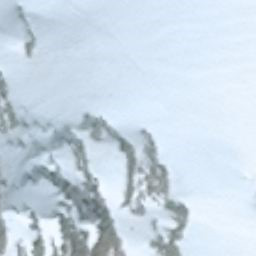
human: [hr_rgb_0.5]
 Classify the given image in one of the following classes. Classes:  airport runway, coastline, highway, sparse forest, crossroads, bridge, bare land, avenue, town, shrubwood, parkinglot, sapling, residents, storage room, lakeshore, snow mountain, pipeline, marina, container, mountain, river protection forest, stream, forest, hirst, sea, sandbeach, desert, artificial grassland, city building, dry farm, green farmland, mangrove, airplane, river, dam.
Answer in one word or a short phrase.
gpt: snow mountain